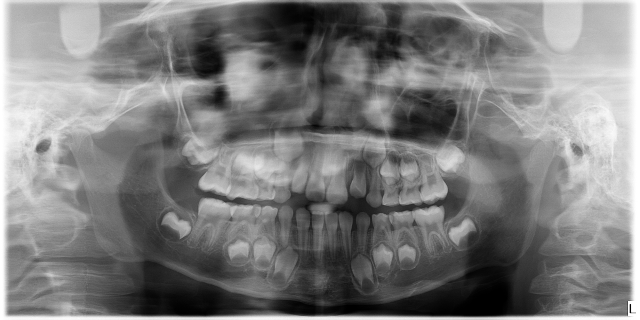
child